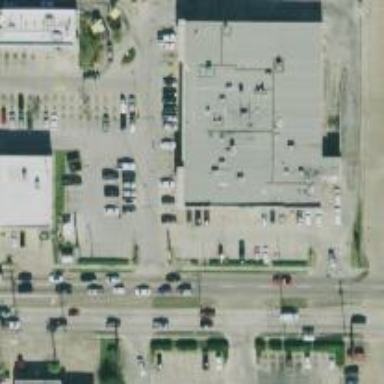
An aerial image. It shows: Parking space.